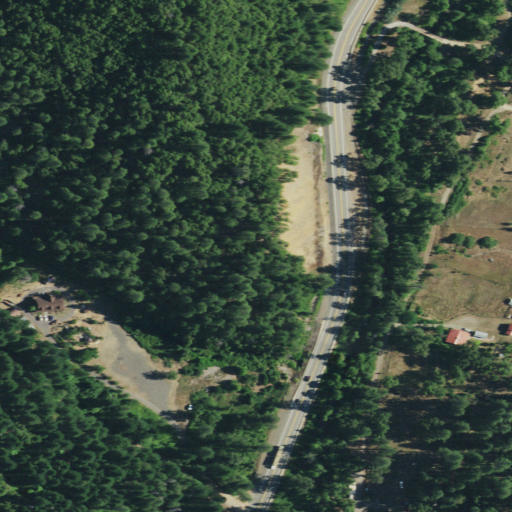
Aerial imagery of valley in California named McCandless Gulch containing evergreen forest, open development, shrub, woody wetlands, low intensity development, mixed forest, medium intensity development, and grassland